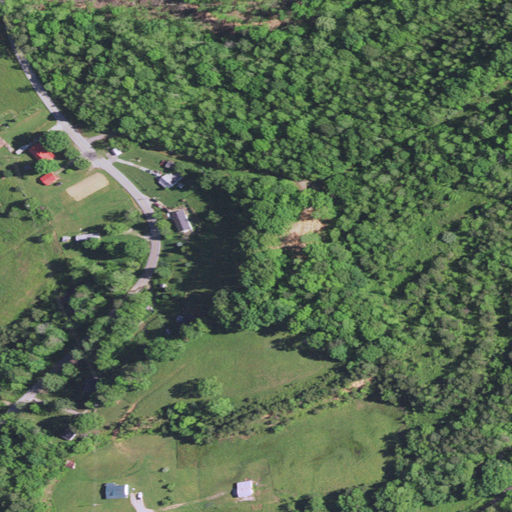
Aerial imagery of ridge(s) in Kentucky named New Zion Ridge containing deciduous forest, pasture, open development, low intensity development, mixed forest, and medium intensity development